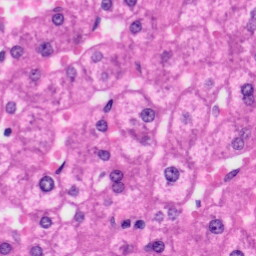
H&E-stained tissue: Liver